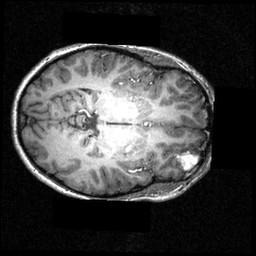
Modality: T1w
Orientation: axial
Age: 22
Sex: female
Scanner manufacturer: siemens
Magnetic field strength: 3.951 T
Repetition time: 1.5 s
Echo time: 0.00335 s